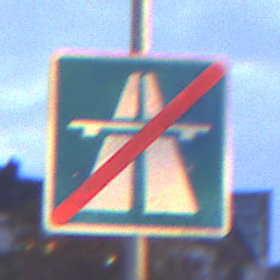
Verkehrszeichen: EndeAutbahn
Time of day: Night
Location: Outdoor (Urban)
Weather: PartlyCloudy
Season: NotSpecified
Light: Artificial